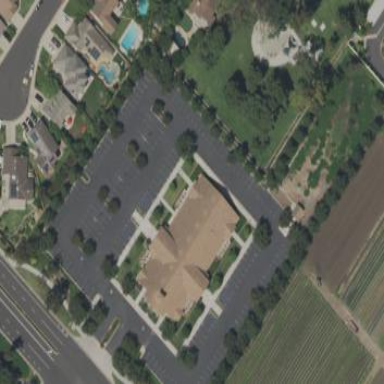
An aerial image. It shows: Beautiful church building.